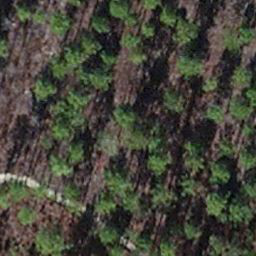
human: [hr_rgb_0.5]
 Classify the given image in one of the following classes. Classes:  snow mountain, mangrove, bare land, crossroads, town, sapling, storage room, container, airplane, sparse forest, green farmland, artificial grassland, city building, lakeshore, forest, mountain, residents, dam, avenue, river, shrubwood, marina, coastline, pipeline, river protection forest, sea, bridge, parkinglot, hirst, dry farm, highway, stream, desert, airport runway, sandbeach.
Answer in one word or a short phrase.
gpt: sapling